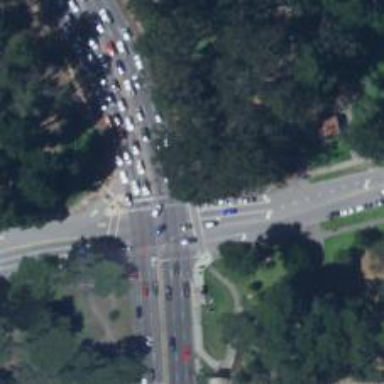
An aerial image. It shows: Trunk link highway with separate sidewalk.